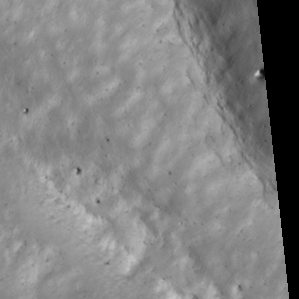
Label: non_frost